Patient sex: F
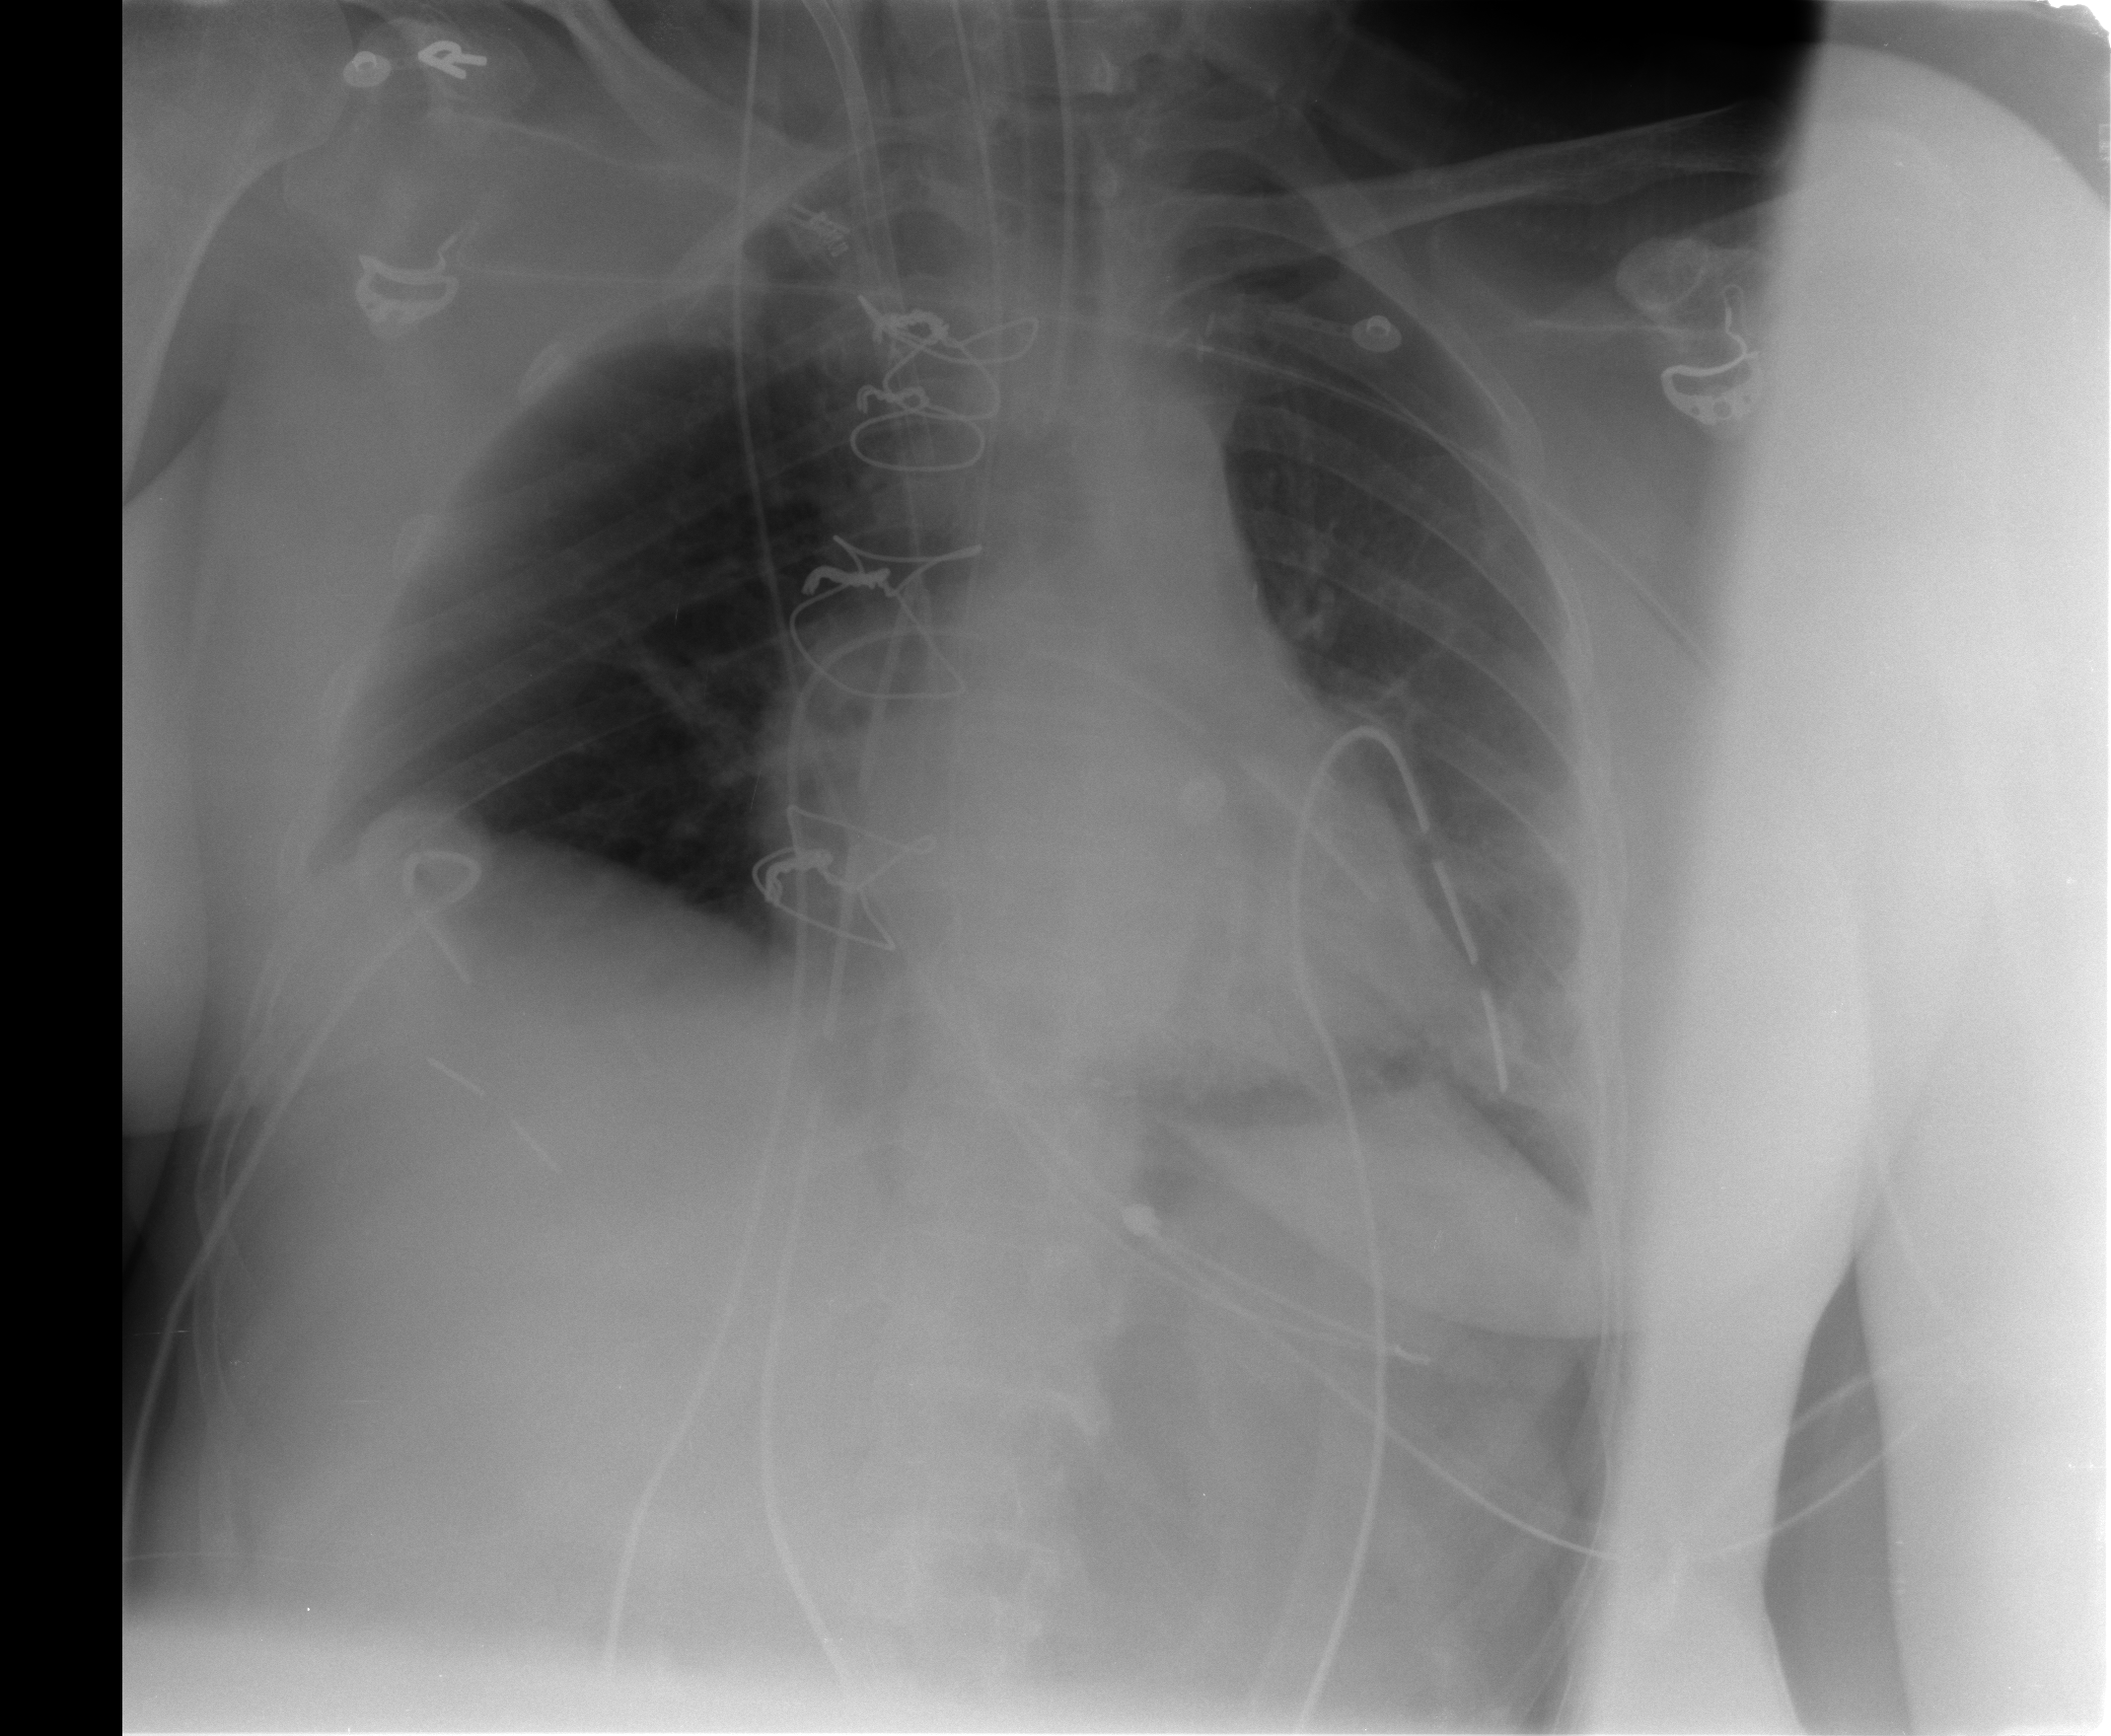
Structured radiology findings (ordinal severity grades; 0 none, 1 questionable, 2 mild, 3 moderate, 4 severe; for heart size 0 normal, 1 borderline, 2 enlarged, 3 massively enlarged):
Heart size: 0
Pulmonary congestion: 0
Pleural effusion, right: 0
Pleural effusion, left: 1
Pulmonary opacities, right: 0
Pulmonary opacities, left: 1
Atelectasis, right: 0
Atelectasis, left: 2